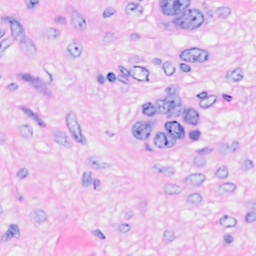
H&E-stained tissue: Breast